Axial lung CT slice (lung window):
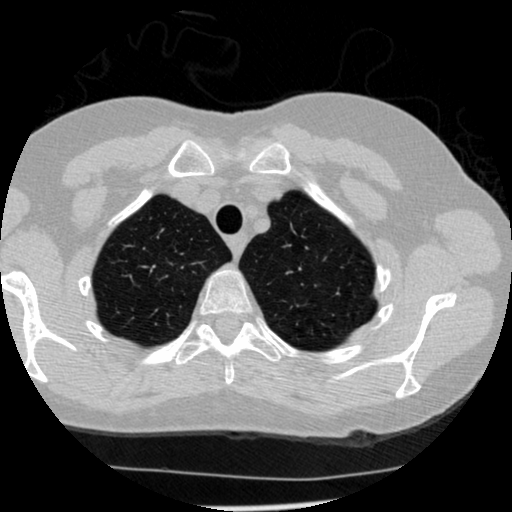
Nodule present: no